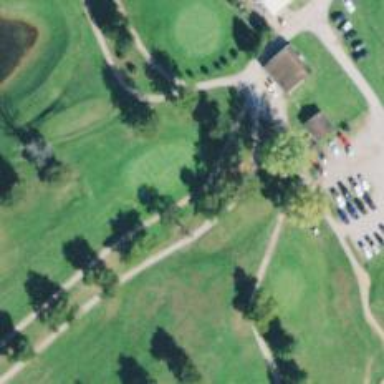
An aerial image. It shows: Path for both roads and golfers.